Field crop: tomato
Growth stage: 1
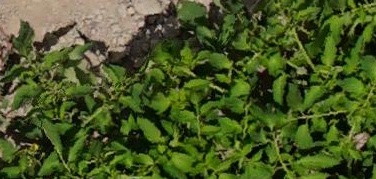
Species: tomato